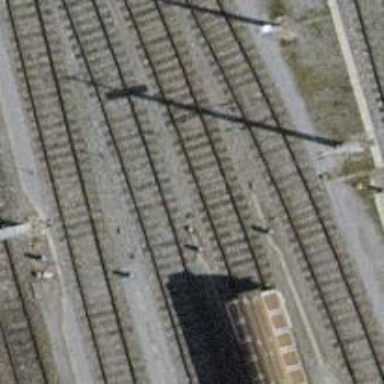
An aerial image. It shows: Railway yard.